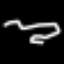
Label: squiggle